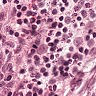
Metastatic tissue present: no